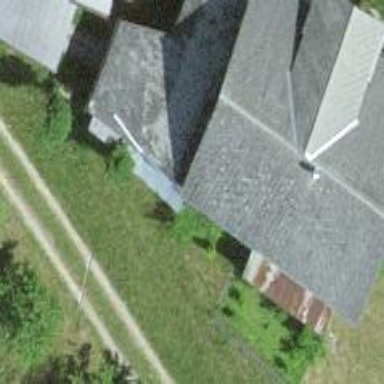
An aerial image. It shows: Farm building.